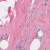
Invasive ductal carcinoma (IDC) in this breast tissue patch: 0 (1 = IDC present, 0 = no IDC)